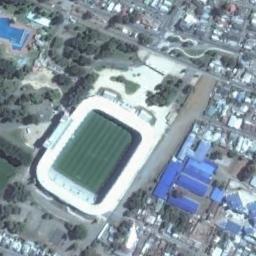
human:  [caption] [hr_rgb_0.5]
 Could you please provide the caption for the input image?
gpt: The stadium is next to some buildings and trees .

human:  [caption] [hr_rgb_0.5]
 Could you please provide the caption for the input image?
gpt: There are rows of buildings around this oval stadium .

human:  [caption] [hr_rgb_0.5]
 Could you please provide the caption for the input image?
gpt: Many buildings of different shapes are beside the stadium .

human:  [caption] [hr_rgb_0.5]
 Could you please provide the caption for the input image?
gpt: Square stadium surrounded in the middle of residential area .

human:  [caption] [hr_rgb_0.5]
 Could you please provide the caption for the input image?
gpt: There are many buildings and some green trees beside the stadium .